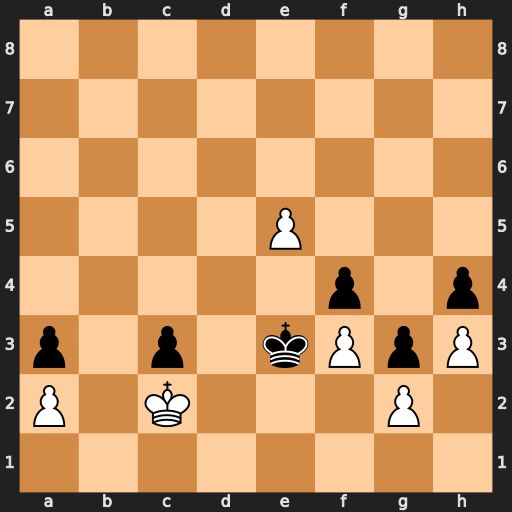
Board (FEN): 8/8/8/4P3/5p1p/p1p1kPpP/P1K3P1/8
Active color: w
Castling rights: -
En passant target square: -
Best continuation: e6 Kf2 e7 Kxg2 e8=Q Kh1 Qe1+